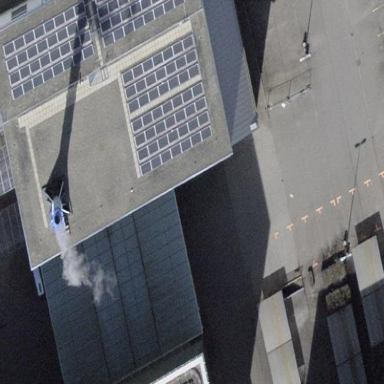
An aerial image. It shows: View of roof of building.